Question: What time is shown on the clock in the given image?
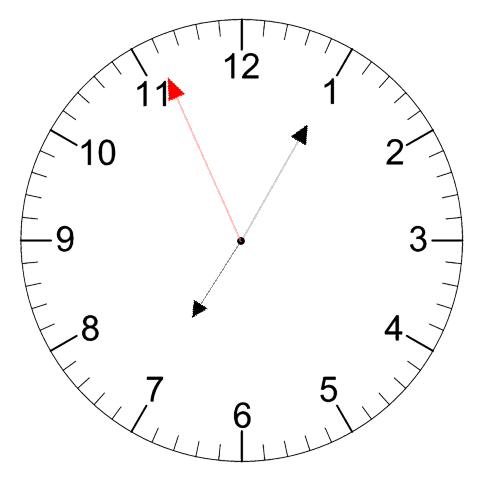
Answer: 07:04:56